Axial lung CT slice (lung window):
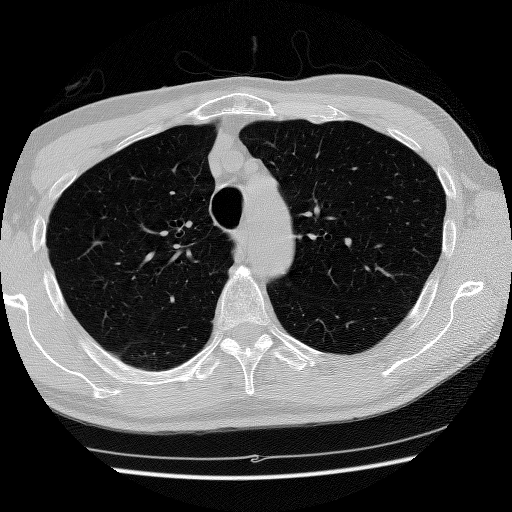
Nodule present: no